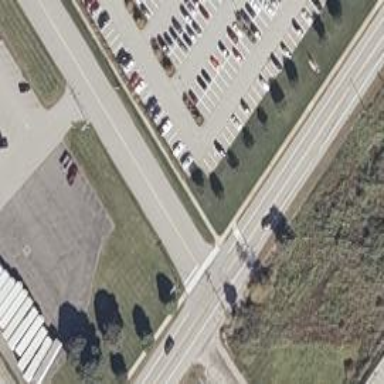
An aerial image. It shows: Left sidewalk along asphalt tertiary road.